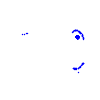
Particle: kaon